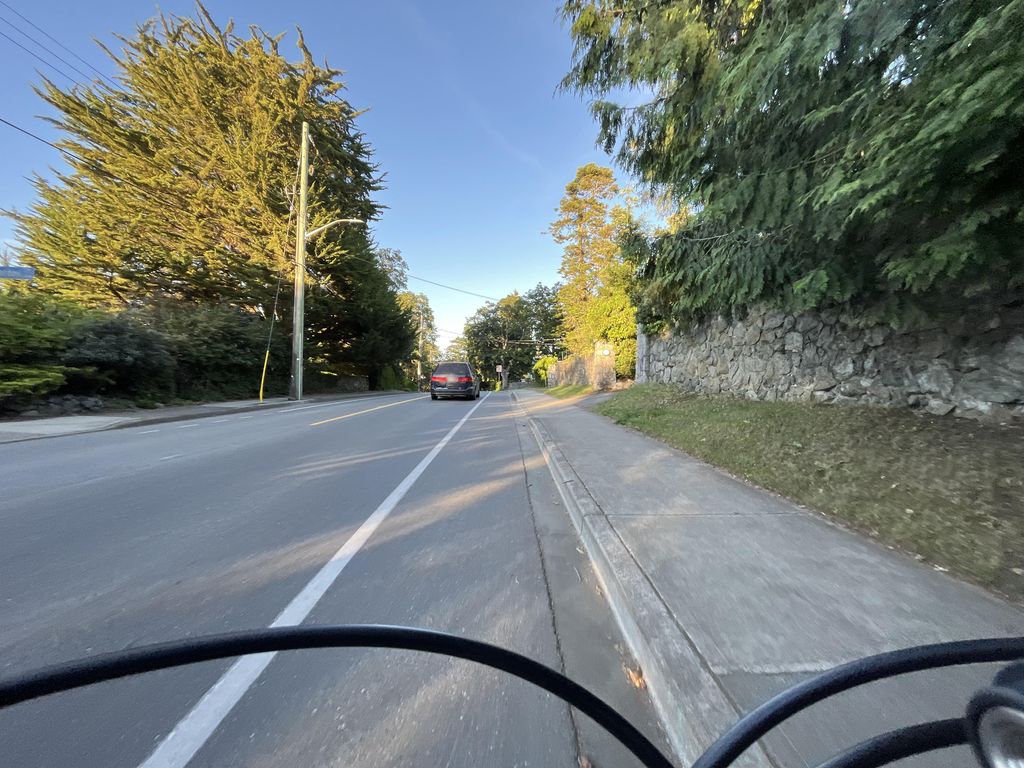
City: victoria